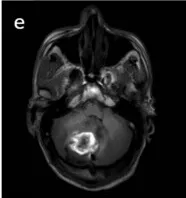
The right cerebellar hemisphere exhibits a patchy confluence of T1-weighted, T2-weighted, and FLAIR signals (e-g); the peripheral T2-weighted edema signal has fuzzy boundaries.
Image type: radiology (mri)